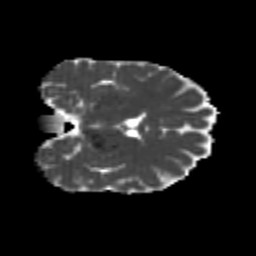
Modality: MD
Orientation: coronal
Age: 24
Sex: female
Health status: healthy
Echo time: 0.074 s